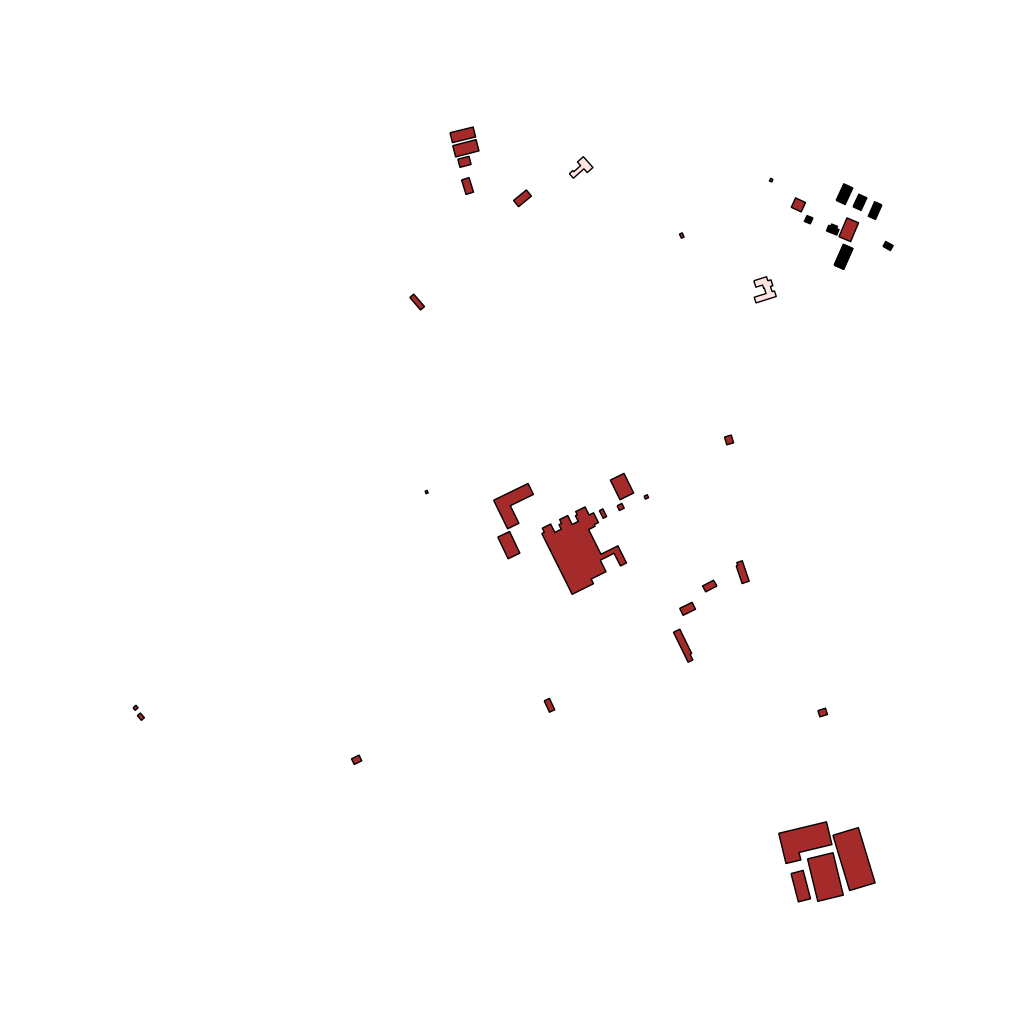
Tags: overhead vector_map, agriculture, business, industrial, recreation, special, individual_rise, low_rise, density_1, Building, Facility, Gas, 1.0 km²